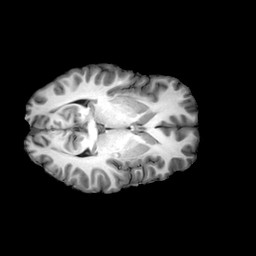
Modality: T1w
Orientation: axial
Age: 28
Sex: male
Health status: ill